Question: I have this picture which I want to display into JavaFX application.

I tested to use 'setFitHeight' and 'setFitWidth' but the image is shrink. I want to zoom the original picture and display only the center of the image keeping the original size. Is this possible?
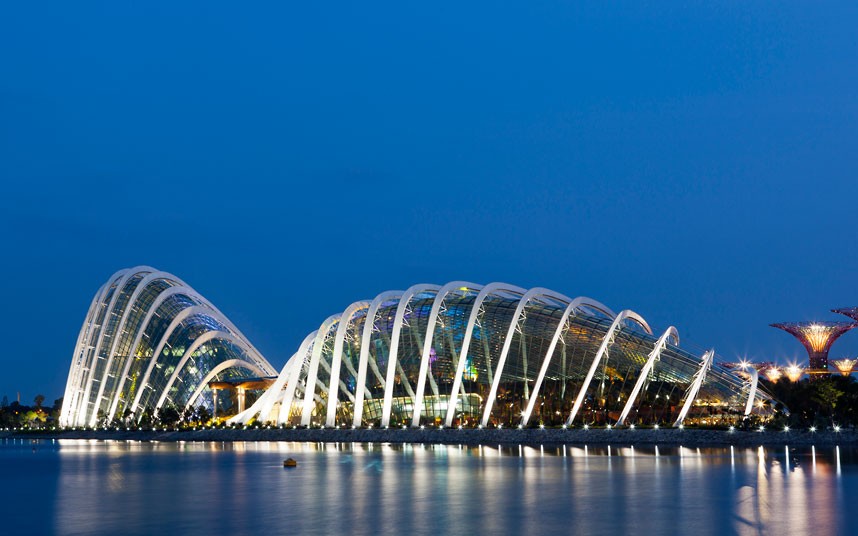
Answer: Define a <URL> in an ImageView.